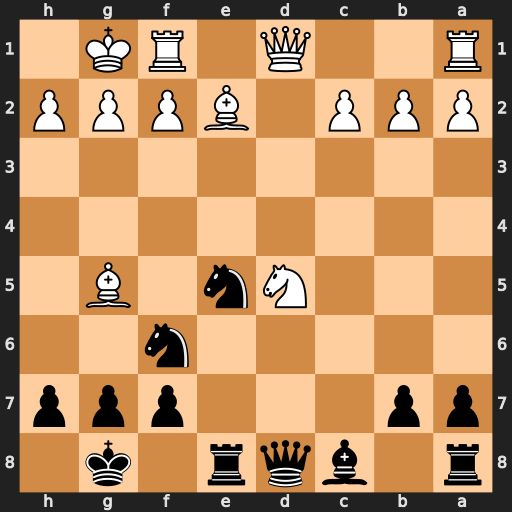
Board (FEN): r1bqr1k1/pp3ppp/5n2/3Nn1B1/8/8/PPP1BPPP/R2Q1RK1
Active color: b
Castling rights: -
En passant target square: -
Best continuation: Qxd5 Qxd5 Nxd5